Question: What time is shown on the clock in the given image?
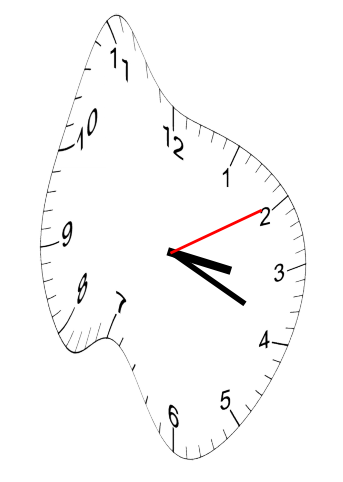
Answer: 03:19:10